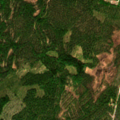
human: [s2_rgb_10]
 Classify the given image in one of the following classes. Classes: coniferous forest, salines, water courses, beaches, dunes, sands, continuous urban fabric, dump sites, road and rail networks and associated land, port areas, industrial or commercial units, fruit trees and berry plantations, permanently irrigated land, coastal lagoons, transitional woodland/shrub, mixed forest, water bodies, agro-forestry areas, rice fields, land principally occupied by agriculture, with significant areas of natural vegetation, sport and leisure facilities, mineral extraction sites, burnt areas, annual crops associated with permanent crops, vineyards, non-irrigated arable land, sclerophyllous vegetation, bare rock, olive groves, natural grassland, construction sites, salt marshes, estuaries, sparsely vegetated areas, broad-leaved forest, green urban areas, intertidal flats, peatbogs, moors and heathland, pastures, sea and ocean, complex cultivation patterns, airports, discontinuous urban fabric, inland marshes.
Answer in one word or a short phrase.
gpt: coniferous forest, mixed forest, transitional woodland/shrub